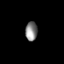
Tissue: prostate
Cell type: Myeloid cells
Senescence score: 0.2813
Nuclear area (px): 223
Mean DAPI intensity: 135.794